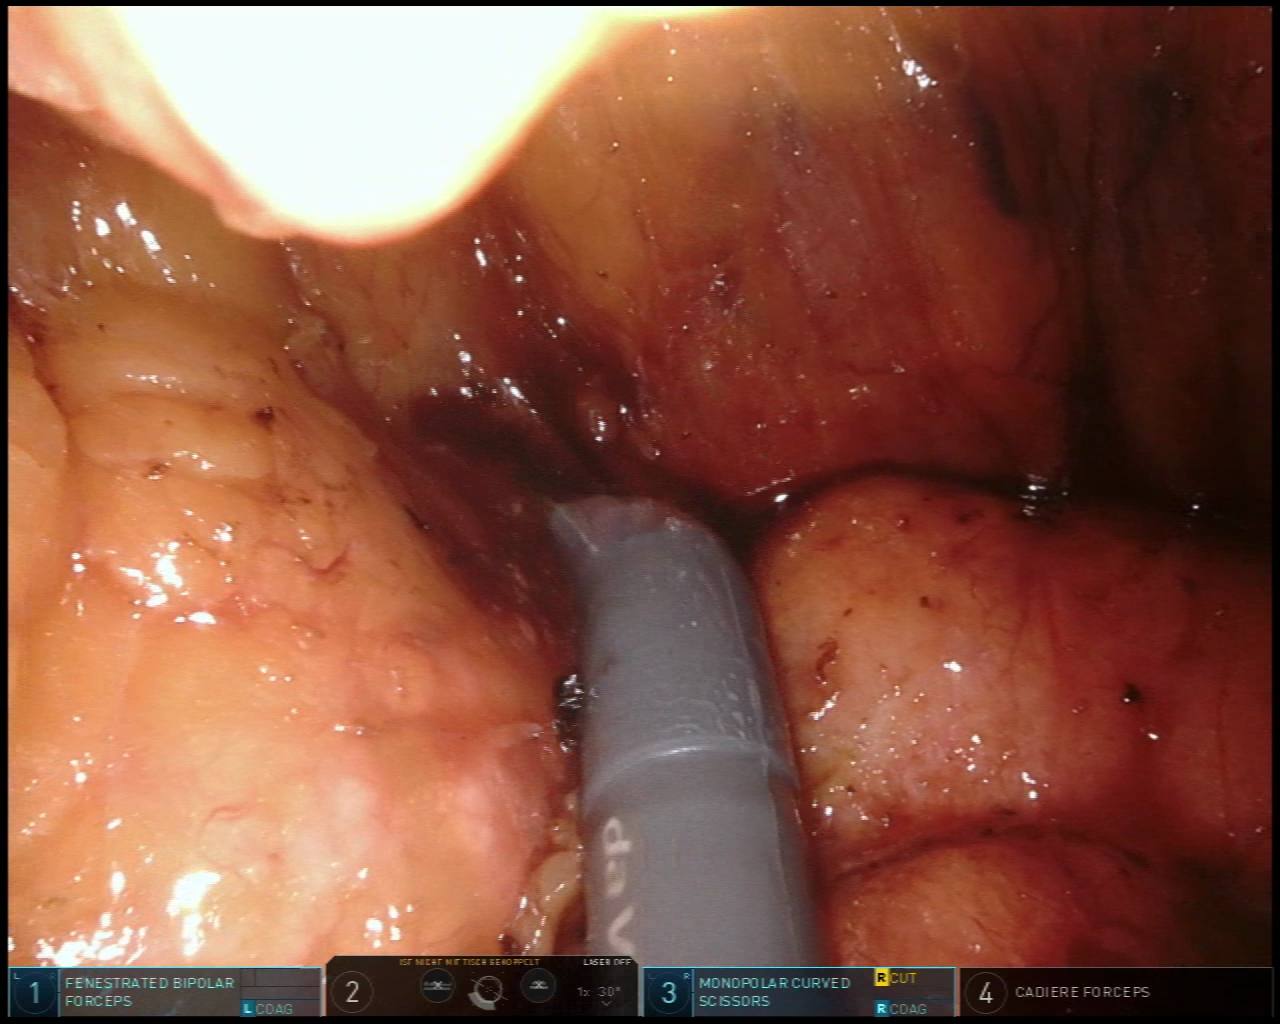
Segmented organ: pancreas
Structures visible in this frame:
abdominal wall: no
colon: no
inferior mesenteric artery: no
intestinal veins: no
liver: no
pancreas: yes
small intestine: no
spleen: no
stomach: no
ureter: no
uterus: no
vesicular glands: no